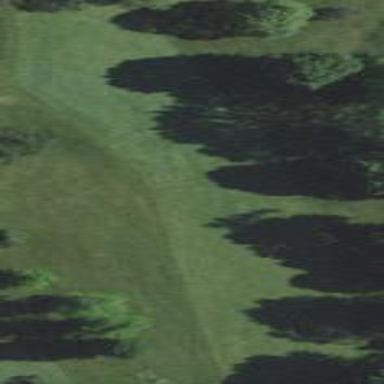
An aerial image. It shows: Golf fairway surrounded by grass.